Aerial crown-view tile of a tropical tree (Barro Colorado Island, Panama), acquired 20250915:
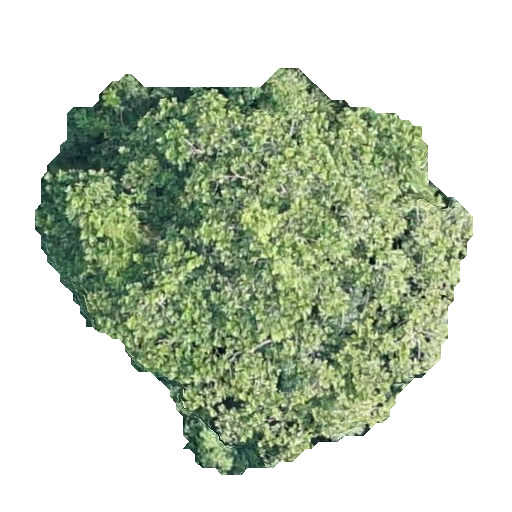
Species: Anacardium excelsum
GBIF accepted scientific name: Anacardium excelsum
Crown area: 175.332 m²